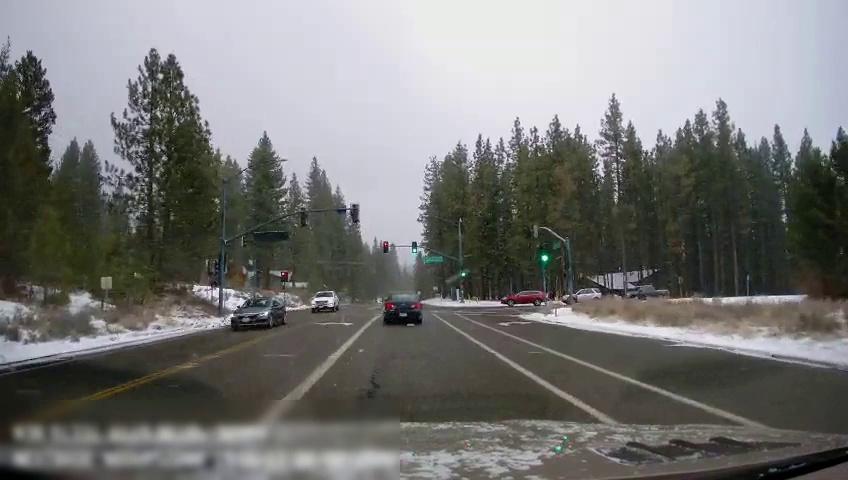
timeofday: Day
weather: Snowy
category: Drivable Space
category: Vehicles | SUV
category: Vehicles | Car
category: Vehicles | SUV
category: Vehicles | SUV
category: Vehicles | Truck
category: Vehicles | Car
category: Lanes | Opposite Lane
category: Lanes | Opposite Lane
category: Lanes | Opposite Lane
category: Lanes | Opposite Lane
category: Lanes | Current Lane
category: Lanes | Current Lane
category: Lanes | Alternate Lane
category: Traffic | Signs
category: Traffic | Signs
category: Traffic | Lights
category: Traffic | Lights
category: Traffic | Lights
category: Traffic | Lights
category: Traffic | Lights